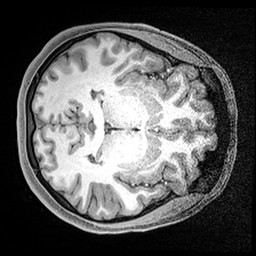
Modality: T1w
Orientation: axial
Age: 19
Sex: female
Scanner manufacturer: siemens
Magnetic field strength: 3 T
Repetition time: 2.4 s
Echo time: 0.00217 s